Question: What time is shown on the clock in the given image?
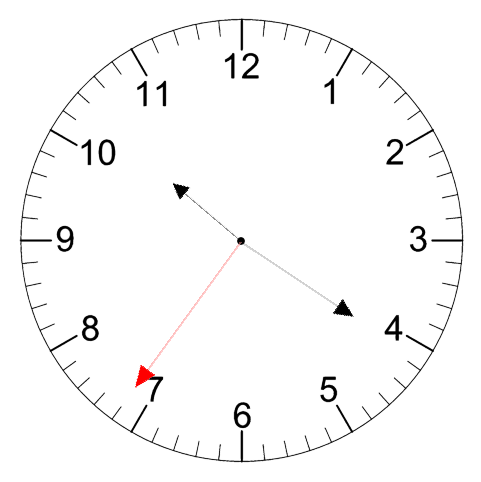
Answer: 10:20:36